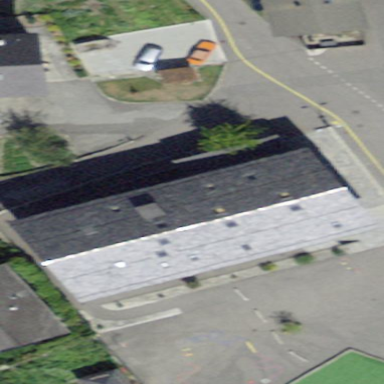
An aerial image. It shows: School building.